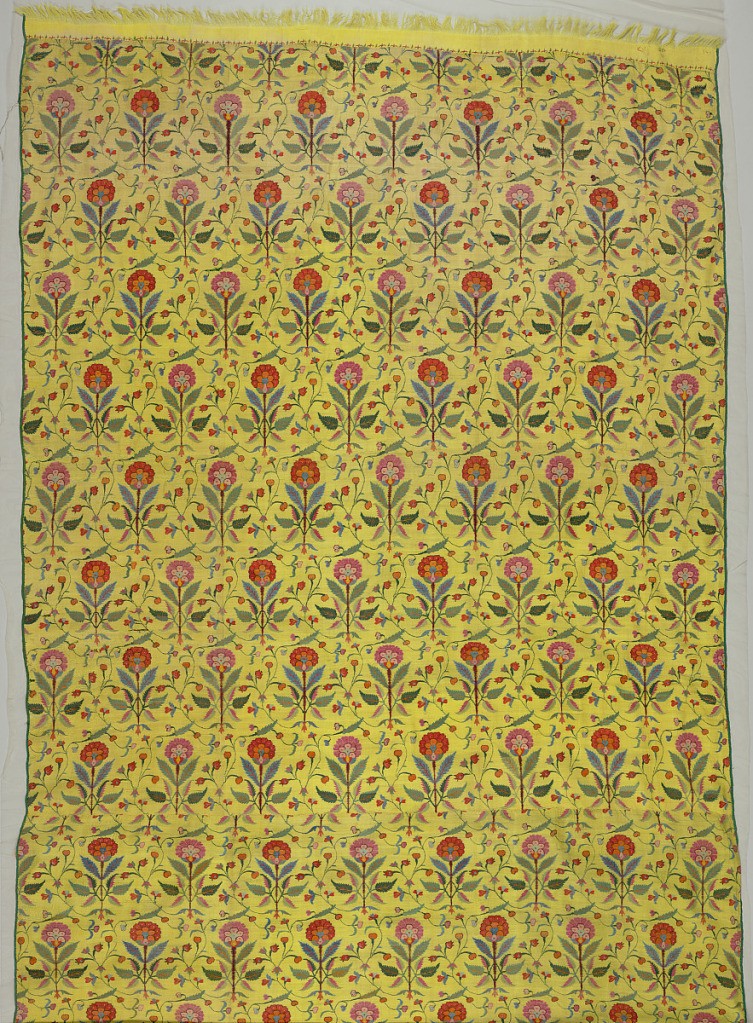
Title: Shawl
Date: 18th century
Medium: wool Technique: tapestry weave
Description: Shawl made of two pieces joined together and finished on the long sides with narrow green braid, and on the short sides, with yellow embroidered and fringed fabric. Pattern is red, pink, blue and green upright flowers and vines on a yellow ground.